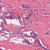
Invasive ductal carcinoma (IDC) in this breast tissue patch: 1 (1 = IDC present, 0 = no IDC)